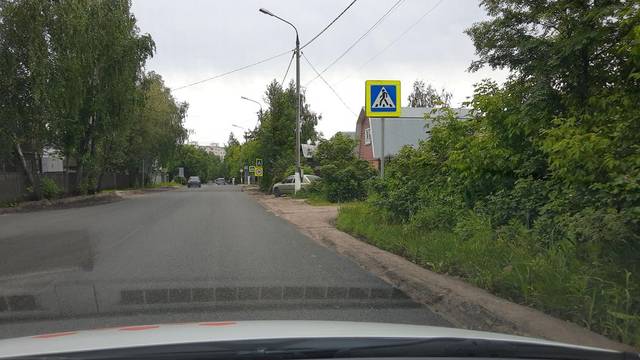
Region: Russia
Coordinates: 55.87, 38.447